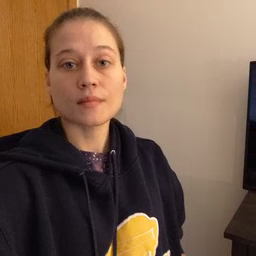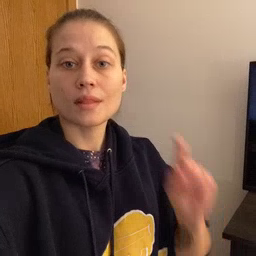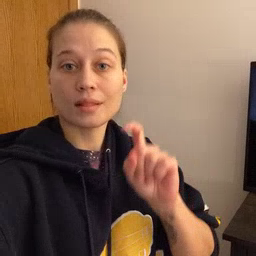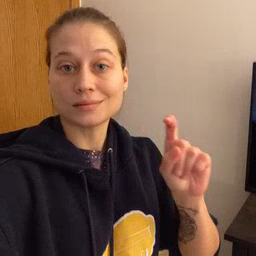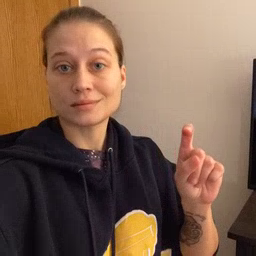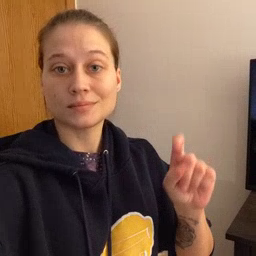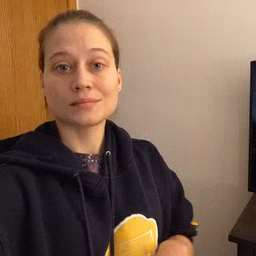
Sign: closet